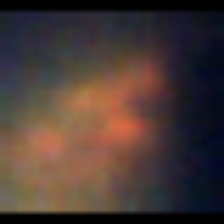
Taxon: Unknown_full_image
Group: Unknown